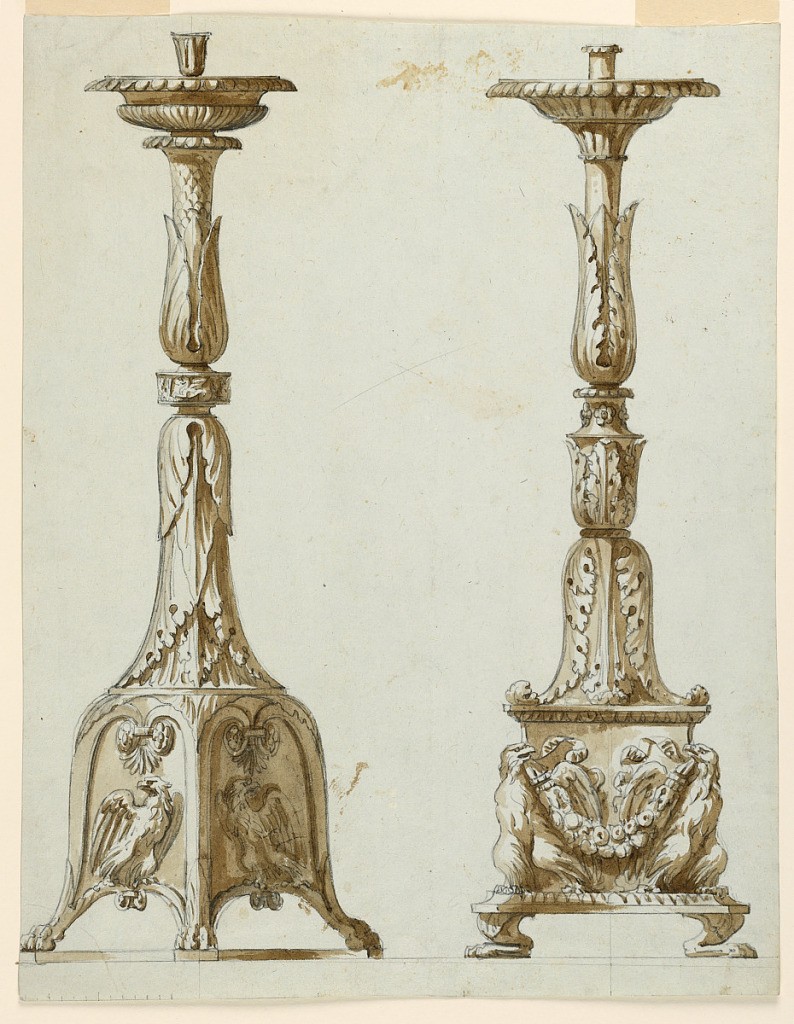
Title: Two Designs for Candlesticks
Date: ca. 1810
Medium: Black crayon, brush and sepia wash on light blue paper
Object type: Drawing
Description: Vertical rectangle. The sketches that appear in 1938-88-566 are fully executed. Two candlesticks shown beside each other. At left, the base of the candlestick contains a compartment with eagles at the base. The shaft has two foliated parts connected by one with a band. At right, at the base are two standing eagles supporting a festoon. The shaft has three foliated parts. At bottom left, a scale.